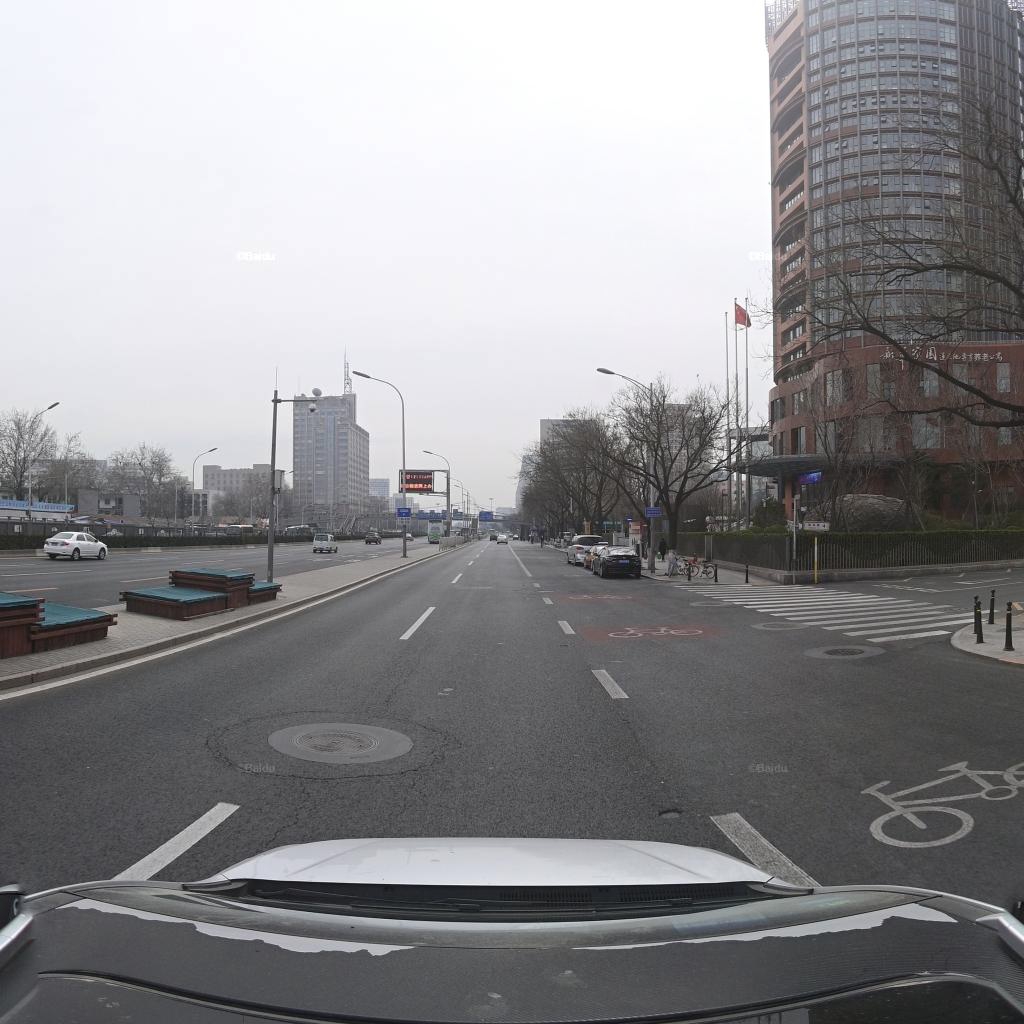
Region: Fengtai
Road damage annotations: longitudinal crack, longitudinal crack, longitudinal crack, pothole, manhole cover, manhole cover, longitudinal crack